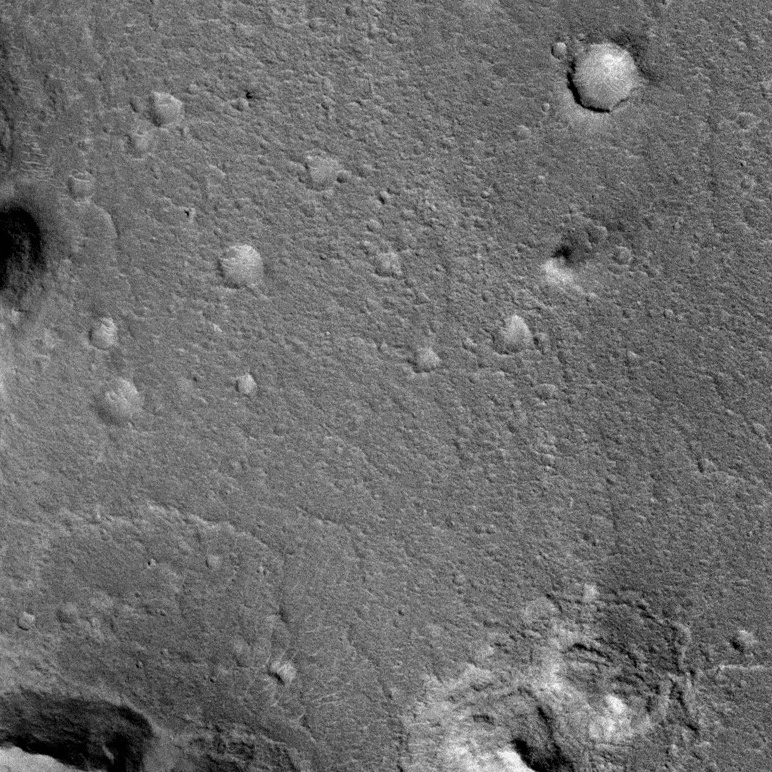
Label: dustdevil